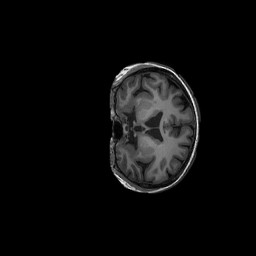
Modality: T1w
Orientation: coronal
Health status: ill
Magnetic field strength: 3 T